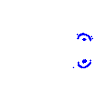
Particle: electron